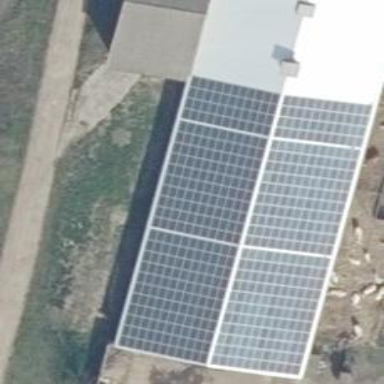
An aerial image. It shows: Small solar photovoltaic panel generator is producing electricity.